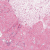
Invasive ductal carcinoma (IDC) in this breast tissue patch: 0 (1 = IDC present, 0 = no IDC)